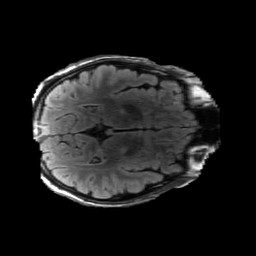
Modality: FLAIR
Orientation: axial
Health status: ill
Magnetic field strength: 3 T